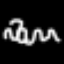
Label: squiggle